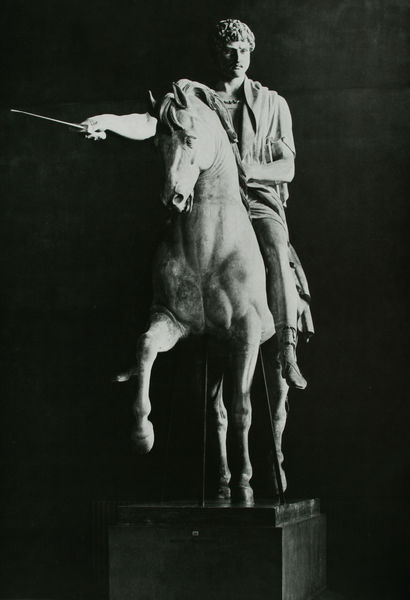
Titel: Fürst Jozef Poniatowski
Künstler: Bertel Thorvaldsen
Standort: Kopenhagen
Institution: Thorvaldsen Museum
Schlagwörter: dunkel, fuß, hand, kampf, kämpfer, mann, umhang, weiß, bewegung, frisur, geste, grau, marmor, schwarz, stützen, tier, tuch, jung, arm, falten, geschichte, gesicht, mensch, sockel, stein, bildnis, hals, herr, porträt, figur, gewand, haare, mantel, stehend, adel, frontal, locken, ohren, renaissance, pferd, reiter, stock, skulptur, statue, huf, hufe, mähne, reiten, schweif, bein, stab, klein, krieg, kaiser, könig, lanze, muskeln, büste, metall, gestell, faltenwurf, plastik, podest, zeigen, foto, fotografie, photographie, muskulös, antike, denkmal, schwarzweiss, schwert, waffe, degen, herrscher, schritt, ritter, schimmel, sieg, rom, photo, römer, sandale, junger mann, quader, ausgestreckt, ross, toga, nüstern, krieger, richtung, feldherr, verehrung, block, fotographie, heroisch, zepter, szepter, römisch, standbild, galopp, bronzeguss, reiterstatue, reiterstandbild, vorderhufe, reiterdenkmal, augustus, caesar, trab, kraftvoll, marc, skultur, indianer, gerte, alexander, frührenaissance, imperator, bernini, befehl, schwet, konstantin, marc aurel, thorvaldsen, herrscherbild, reiterbildnis, antonius, der grosse, abstützung, kampfvoll, schraf, stützstäbe, trapp, imperium, trap, aurelius, vorderhuf